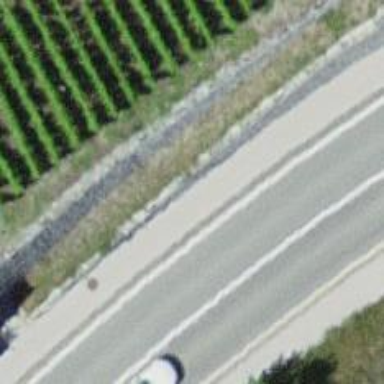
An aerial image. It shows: Sidewalk along the footway.